Interaction volume radius: 10 \u00c5
Interaction volume height: 15 \u00c5
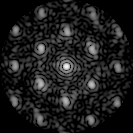
Disorder parameter: 0.355